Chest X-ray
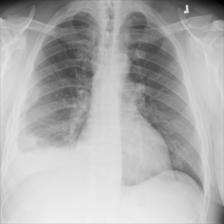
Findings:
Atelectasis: negative
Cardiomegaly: negative
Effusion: negative
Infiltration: negative
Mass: negative
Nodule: negative
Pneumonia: negative
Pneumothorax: negative
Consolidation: negative
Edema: negative
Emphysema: negative
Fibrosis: negative
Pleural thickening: negative
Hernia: negative